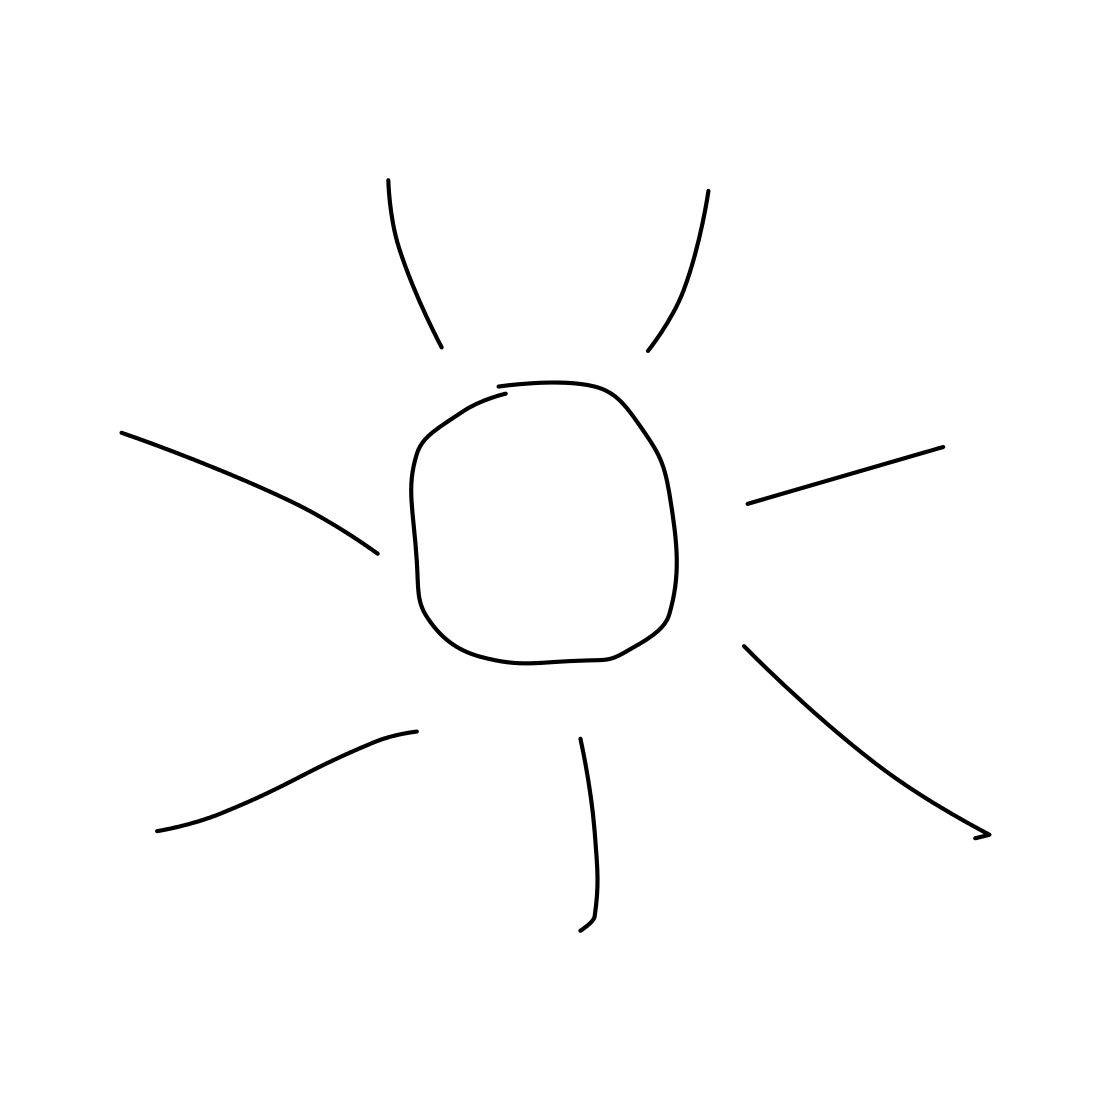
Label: sun